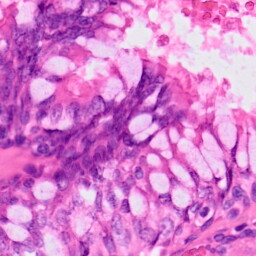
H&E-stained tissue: Lung